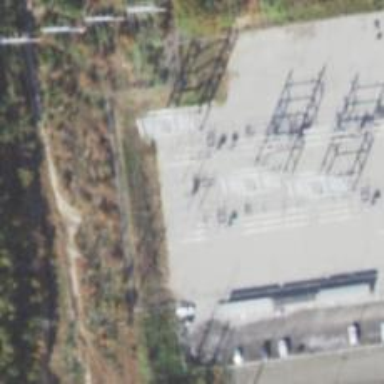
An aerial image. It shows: Switch for power supply.